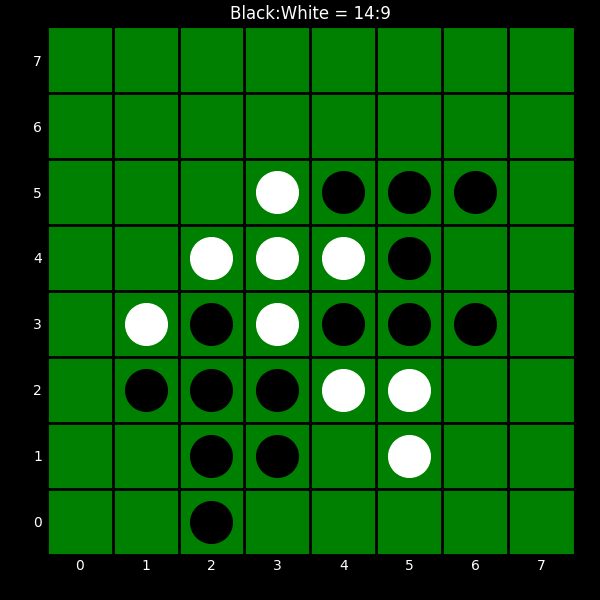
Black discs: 14
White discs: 9